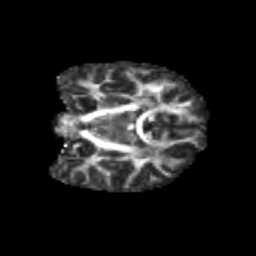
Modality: FA
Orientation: coronal
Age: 11
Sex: female
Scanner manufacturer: siemens
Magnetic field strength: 3 T
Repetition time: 3.8 s
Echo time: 0.07 s